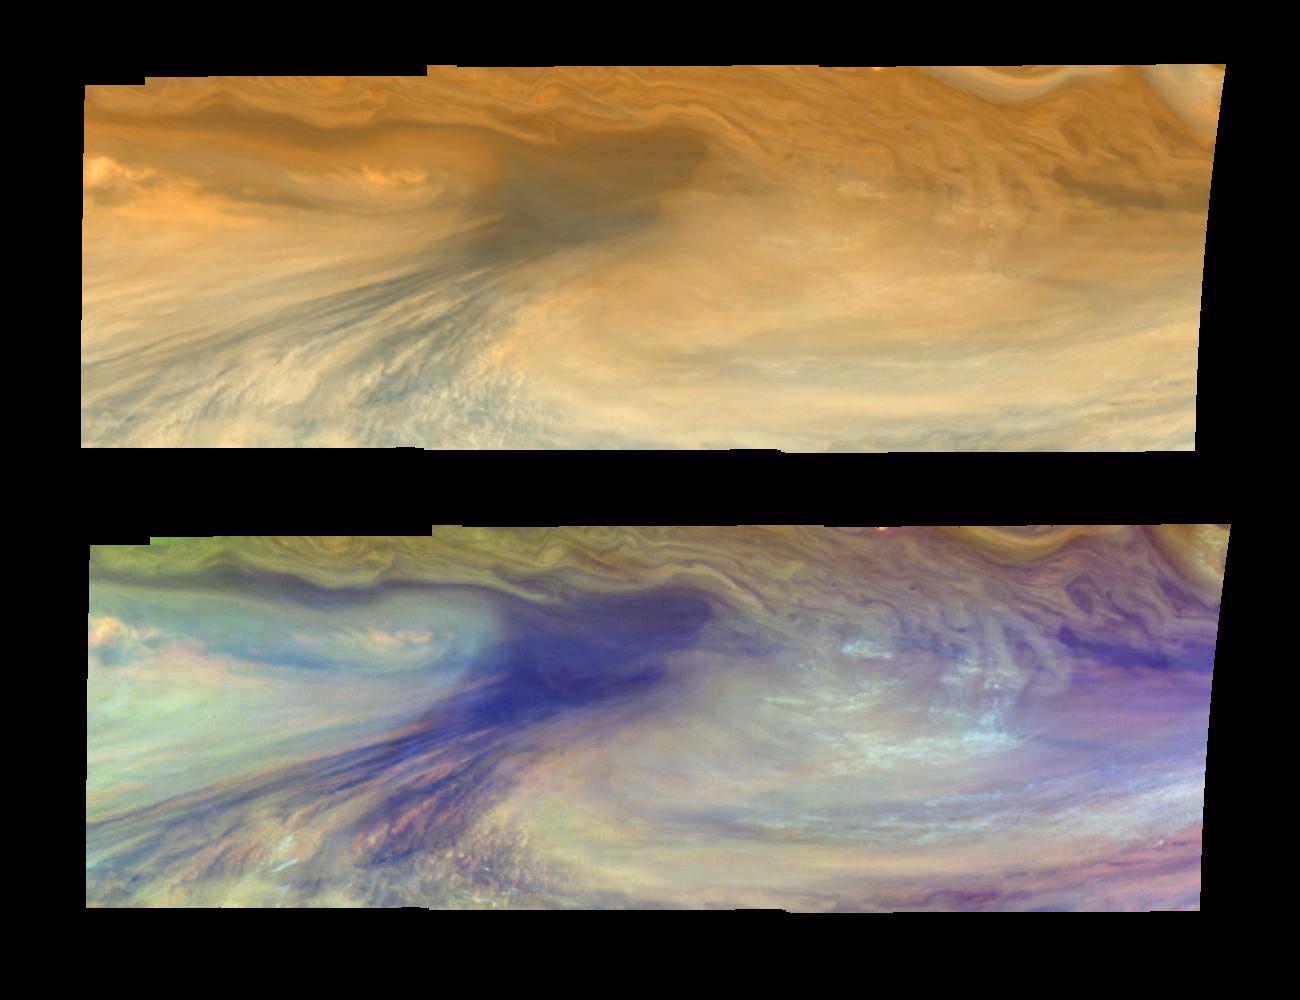
E4 True and False Color Hot Spot Mosaic Jupiter, Galileo